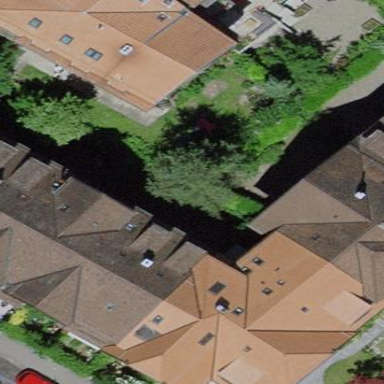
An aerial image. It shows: Apartments building with roof made of roof tiles.